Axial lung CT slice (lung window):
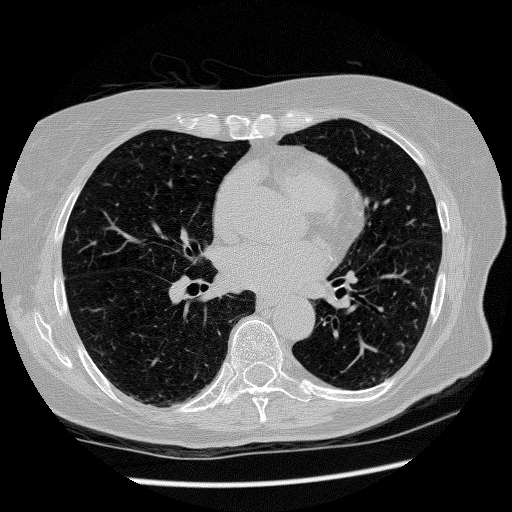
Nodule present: no